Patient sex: M
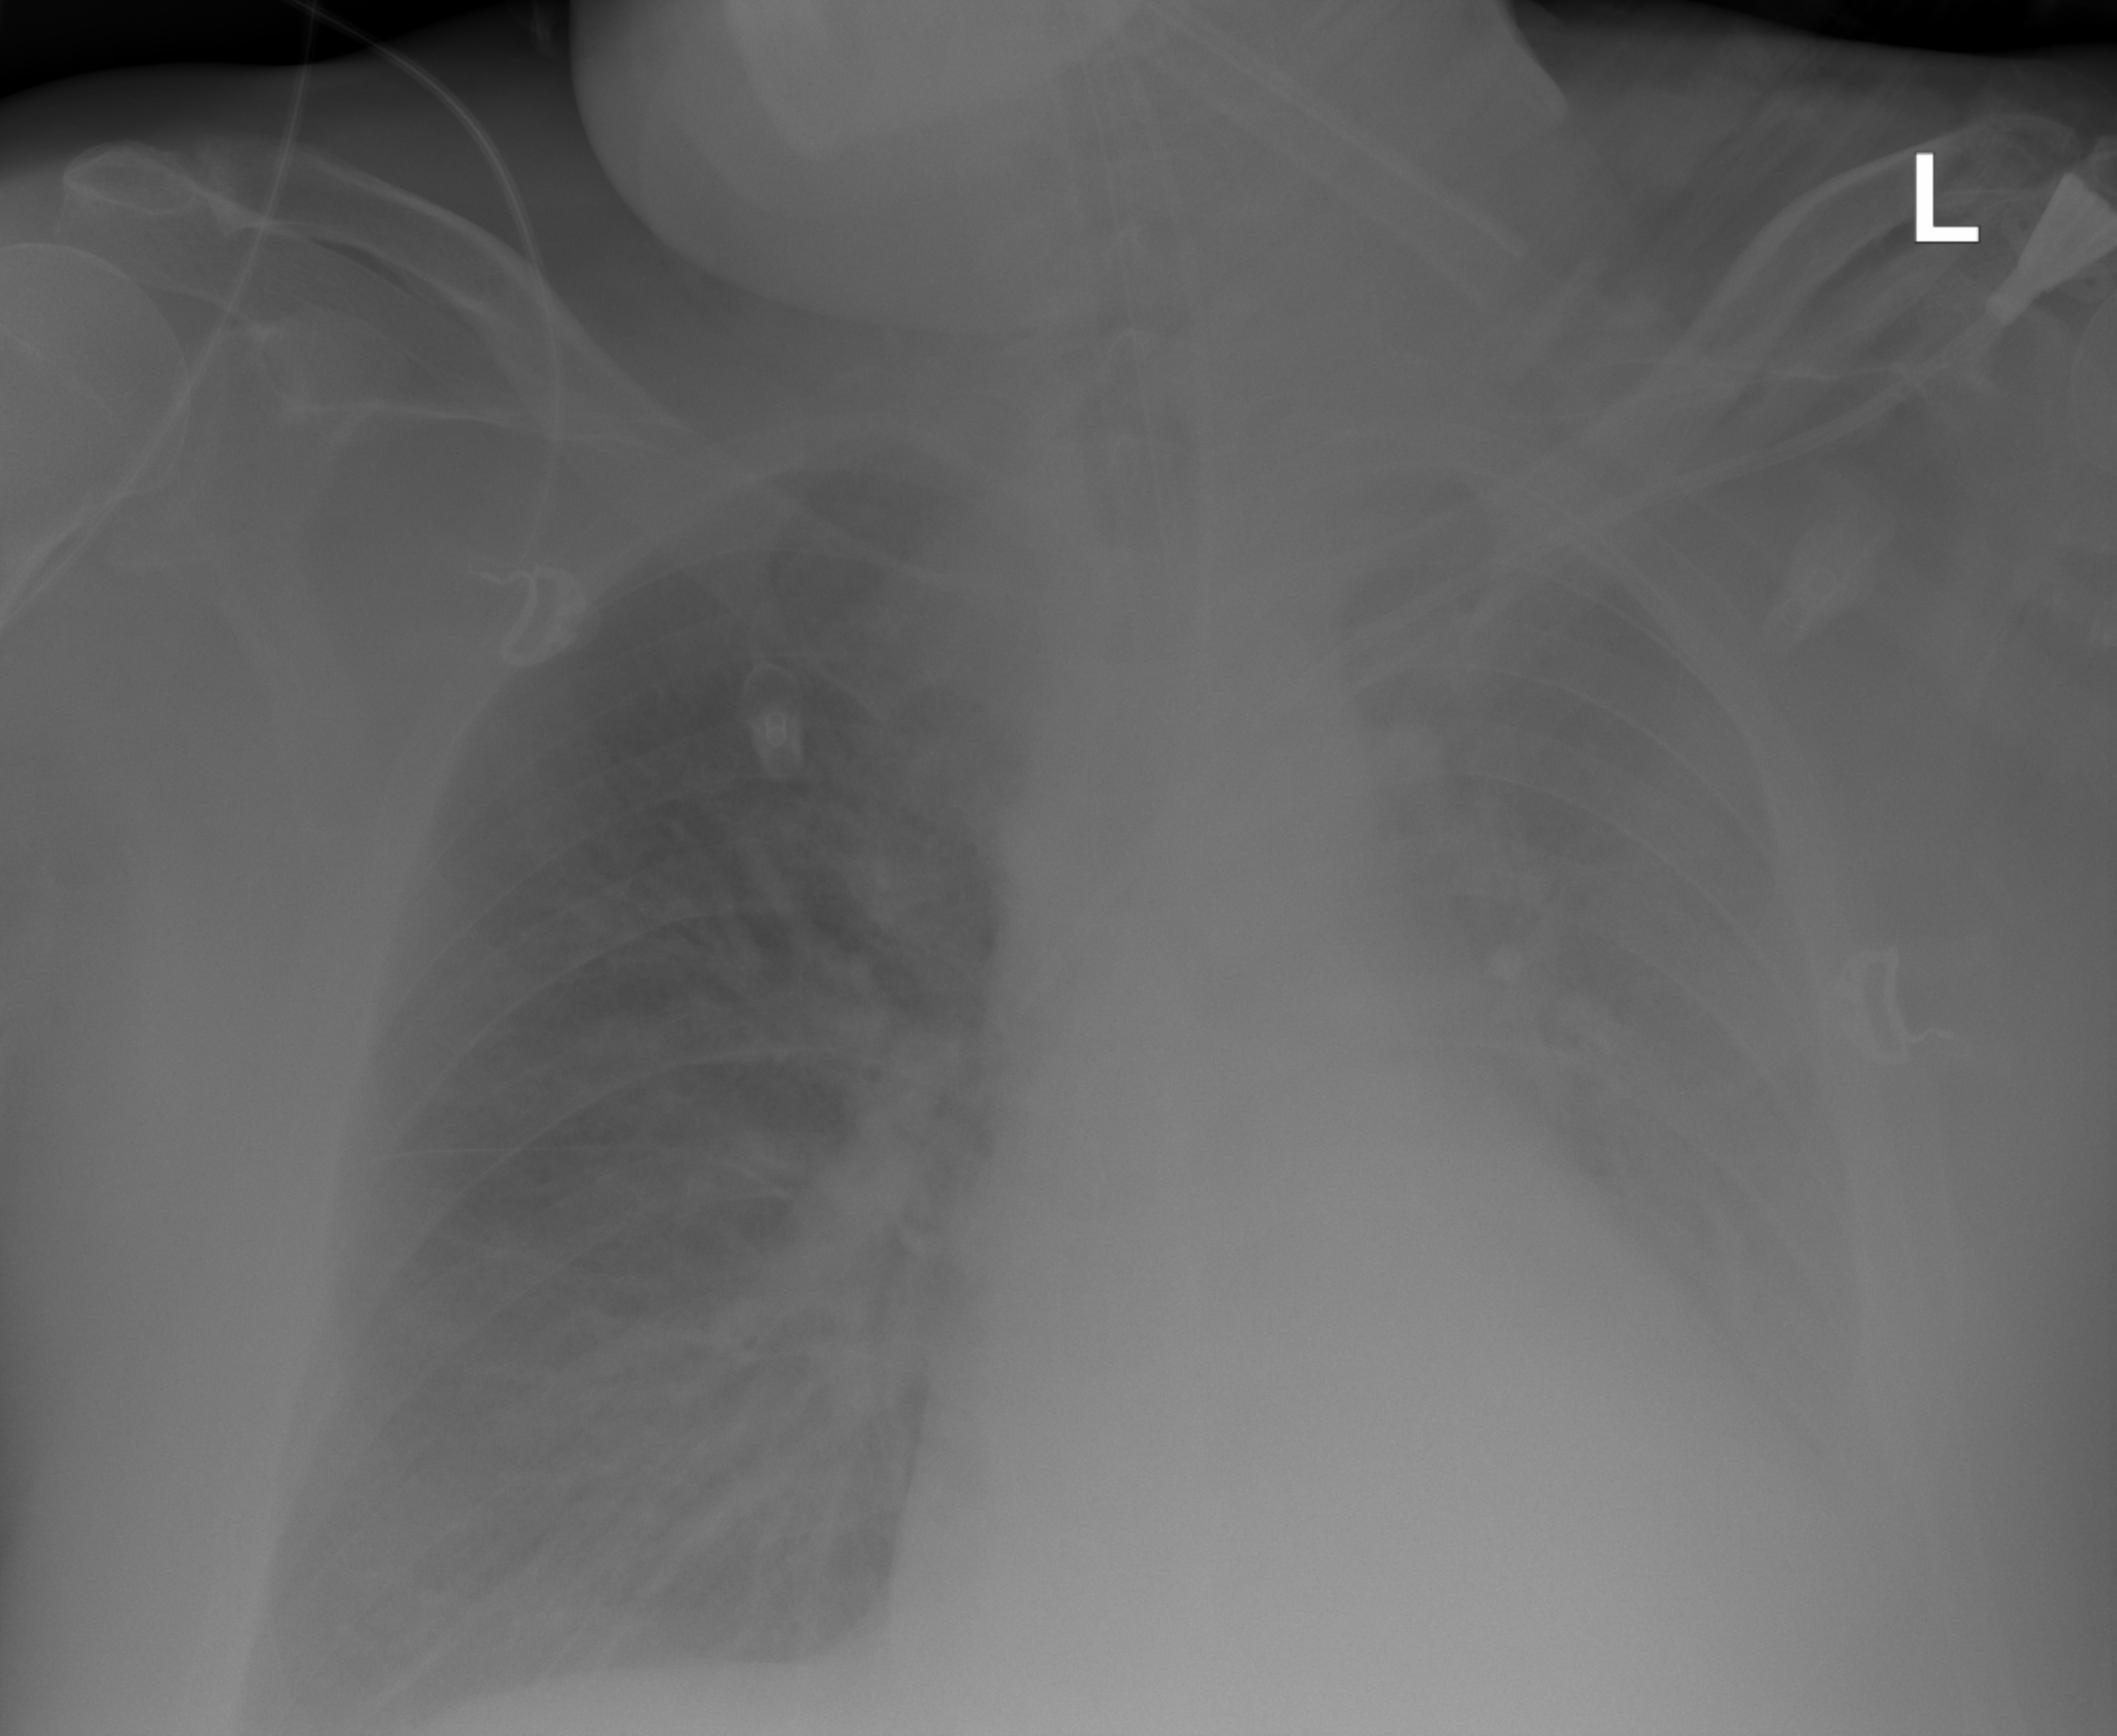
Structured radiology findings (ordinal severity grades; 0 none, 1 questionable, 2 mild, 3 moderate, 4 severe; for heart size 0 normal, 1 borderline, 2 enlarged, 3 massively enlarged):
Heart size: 2
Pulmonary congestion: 2
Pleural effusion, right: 0
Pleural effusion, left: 3
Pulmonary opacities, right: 0
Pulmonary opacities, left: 0
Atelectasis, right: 2
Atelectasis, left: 2